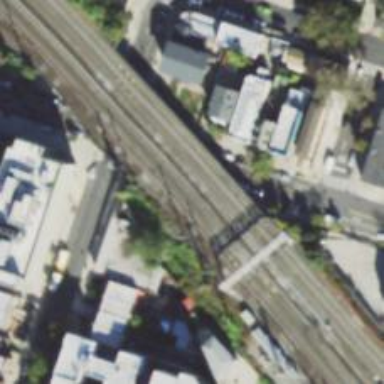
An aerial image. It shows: Bridge with electrified railway tracks.